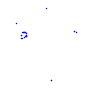
Particle: kaon